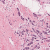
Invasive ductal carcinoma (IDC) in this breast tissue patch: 1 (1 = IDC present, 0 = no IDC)